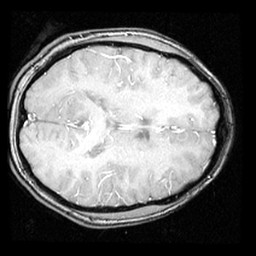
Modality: inplaneT1
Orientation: axial
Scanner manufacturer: ge
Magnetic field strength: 3 T
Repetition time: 0.2 s
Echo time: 0.0036 s